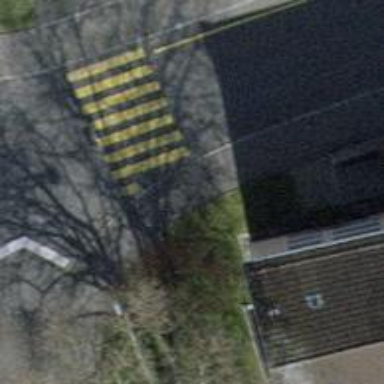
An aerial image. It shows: Kerb serving as barrier.